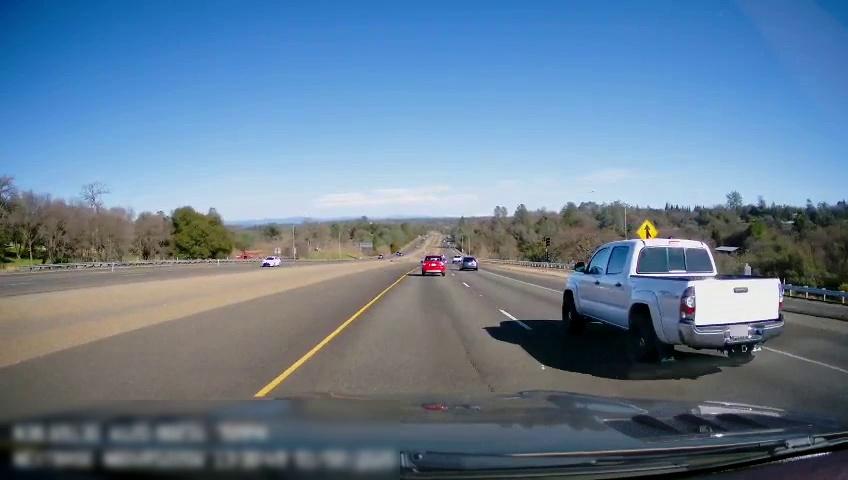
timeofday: Day
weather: Sunny
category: Drivable Space
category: Drivable Space
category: Vehicles | Car
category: Vehicles | Car
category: Vehicles | Truck
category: Vehicles | Car
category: Vehicles | SUV
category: Lanes | Current Lane
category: Lanes | Current Lane
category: Lanes | Alternate Lane
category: Traffic | Signs